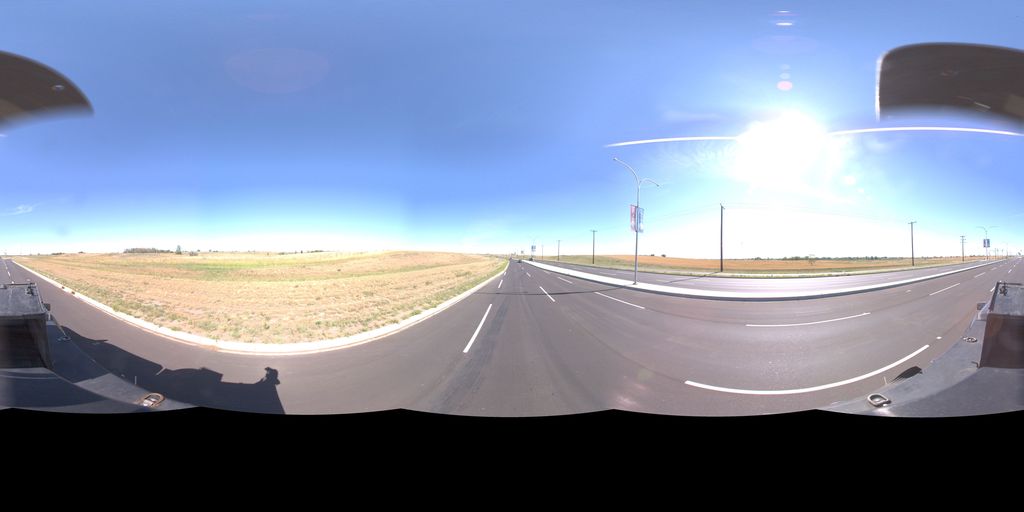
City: saskatoon